Question: Table is as follows:

I'm trying to get the result set to have groups of all person that intersects from the table, hence creating following groups in result set from attached table.
'''
Person1, Person2, Person3, Person7, Person8
Person5, Person6, Person9
'''
So far I have following query, but can't seem to get the results intersected on a table of rows and outputted as 1 column.
'''
DECLARE @r VARCHAR(MAX), @n INT, @i INT
SELECT @i = 1,
@r = 'SELECT BOX, ' + CHAR(13),
@n = (SELECT TOP 1 COUNT( USERS )
FROM EXCHANGE
GROUP BY BOX
ORDER BY COUNT( USERS ) DESC ) ;
WHILE @i <= @n BEGIN
SET @r = @r +
CASE WHEN @i = 1
THEN 'MAX( CASE Seq WHEN ' + CAST( @i AS VARCHAR ) + '
THEN USERS
ELSE SPACE(0) END ) + ' + CHAR(13)
WHEN @i = @n
THEN 'MAX( CASE Seq WHEN ' + CAST( @i AS VARCHAR ) + '
THEN '', '' + USERS
ELSE SPACE(0) END ) ' + CHAR(13)
ELSE 'MAX( CASE Seq WHEN ' + CAST( @i AS VARCHAR ) + '
THEN '', '' + USERS
ELSE SPACE(0) END ) + ' + CHAR(13)
END ;
SET @i = @i + 1 ;
END
SET @r = @r + '
FROM ( SELECT BOX, USERS,
ROW_NUMBER() OVER ( PARTITION BY BOX ORDER BY USERS )
FROM EXCHANGE p ) D ( BOX, USERS, Seq )
GROUP BY BOX;'
EXEC( @r ) ;
'''
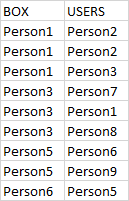
Answer: '''
using System;
using System.Collections.Generic;
using System.Data;
using System.Data.SqlClient;
using System.Linq;
using System.Text;
using System.Threading.Tasks;
namespace RecusriveGroup
{
public class FinalResult
{
public string GroupName { get; set; }
public string BoxName { get; set; }
public string UserName { get; set; }
}
class Program
{
static void Main(string[] args)
{
using(var con = new SqlConnection("Data Source=SQLServer;Initial Catalog=TESTDB;Integrated Security=SSPI"))
{
con.Open();
var cmd = new SqlCommand("select distinct Box from Exchange");
cmd.Connection = con;
var adapter = new SqlDataAdapter(cmd);
DataSet dsResult = new DataSet();
adapter.Fill(dsResult);
var finalResult = new List<FinalResult>();
var groupId = 0;
foreach (DataRow row in dsResult.Tables[0].Rows)
{
if(finalResult.Any(f => f.BoxName.Equals(row["Box"])))
{
continue;
}
groupId++;
RecursiveCall("Group" + groupId, row["Box"].ToString(), "", con, finalResult);
}
foreach(var result in finalResult)
{
var cmd1 = new SqlCommand("INSERT INTO FinalResult(Box, [User], [Group]) VALUES(@Box, @User, @Group)", con);
cmd1.Parameters.AddWithValue("@Box", result.BoxName);
cmd1.Parameters.AddWithValue("@User", result.UserName);
cmd1.Parameters.AddWithValue("@Group", result.GroupName);
cmd1.ExecuteNonQuery();
}
}
Console.ReadLine();
}
private static void RecursiveCall(string groupName, string boxName, string userName, SqlConnection sqlConnection, List<FinalResult> finalResult)
{
DataSet dsResult = new DataSet();
if (!string.IsNullOrEmpty(boxName) && !string.IsNullOrEmpty(userName))
{
var cmd = new SqlCommand("select Box, Users from Exchange WHERE Box = @BoxName OR Users = @UserName");
cmd.Parameters.AddWithValue("@BoxName", boxName);
cmd.Parameters.AddWithValue("@UserName", userName);
cmd.Connection = sqlConnection;
var adapter = new SqlDataAdapter(cmd);
adapter.Fill(dsResult);
}
else if(!string.IsNullOrEmpty(boxName))
{
var cmd = new SqlCommand("select Box, Users from Exchange WHERE Box = @BoxName");
cmd.Parameters.AddWithValue("@BoxName", boxName);
cmd.Connection = sqlConnection;
var adapter = new SqlDataAdapter(cmd);
adapter.Fill(dsResult);
}
else
{
var cmd = new SqlCommand("select Box, Users from Exchange WHERE Users = @UserName");
cmd.Parameters.AddWithValue("@UserName", userName);
cmd.Connection = sqlConnection;
var adapter = new SqlDataAdapter(cmd);
adapter.Fill(dsResult);
}
foreach (DataRow row in dsResult.Tables[0].Rows)
{
if (finalResult.Any(f => f.BoxName.Equals(row["Box"].ToString()) && f.UserName.Equals(row["Users"].ToString())))
{
continue;
}
finalResult.Add(new FinalResult() { GroupName = groupName, BoxName = row["Box"].ToString(), UserName = row["Users"].ToString() });
RecursiveCall(groupName, row["Box"].ToString(), row["Users"].ToString(), sqlConnection, finalResult);
}
}
}
}
'''